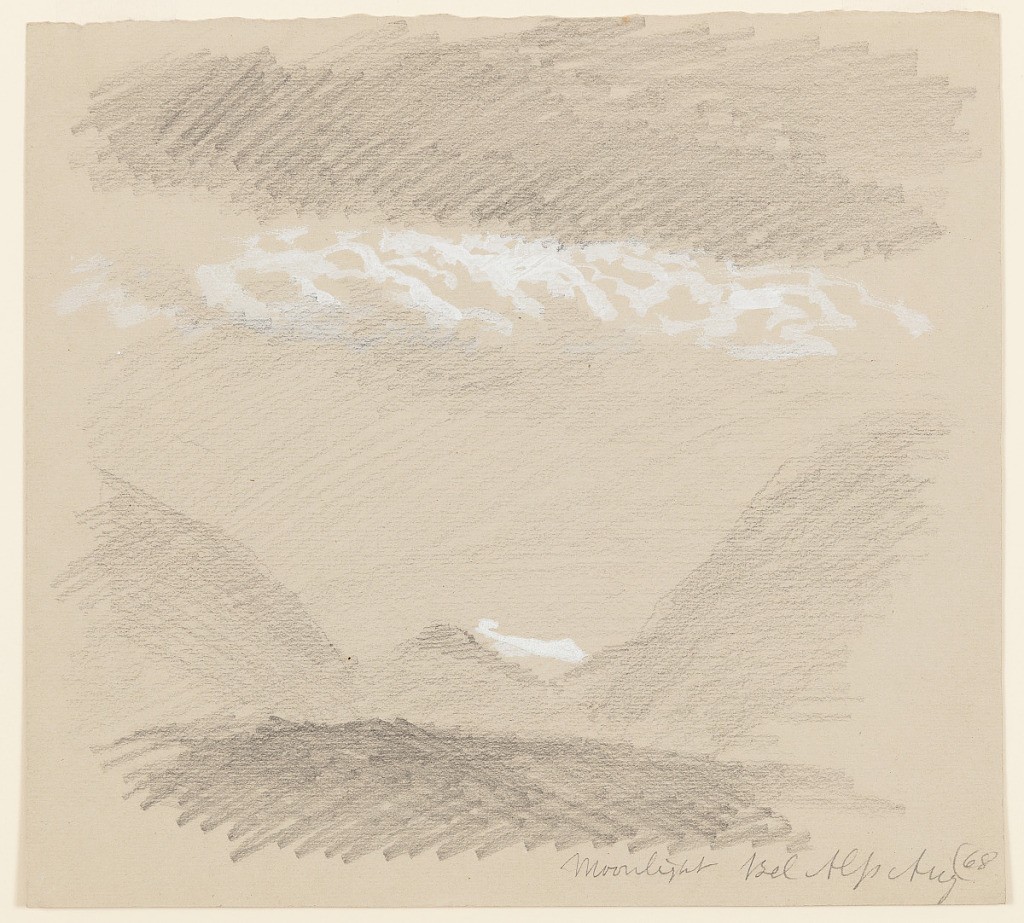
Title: Moonlight over the Bernese Alps, Belalp, Switzerland
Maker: Frederic Edwin Church, American, 1826–1900
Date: August 28-31, 1868
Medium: Graphite and white gouache on tan laid paper
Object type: drawing
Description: Loose landscape sketch showing a view of the Bernese Alps and the Rhône Valley of Switzerland at night form the hamlet of Belalp. Below, a dark foreground gentle arches across the composition while the silhouettes of steep mountainsides at left and right frame a view of a distant, steep peak at center. Above, the moon illuminates a bank of clouds in the night sky.